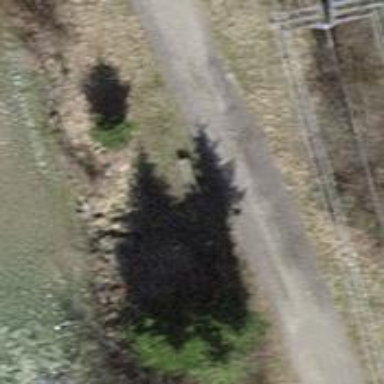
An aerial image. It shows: Brown bench in the vicinity.